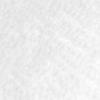
Label: no_change